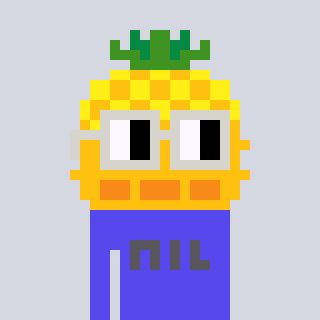
a pixel art character with square light gray glasses, a pineapple-shaped head and a computerblue-colored body on a cool background